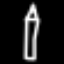
Label: pencil